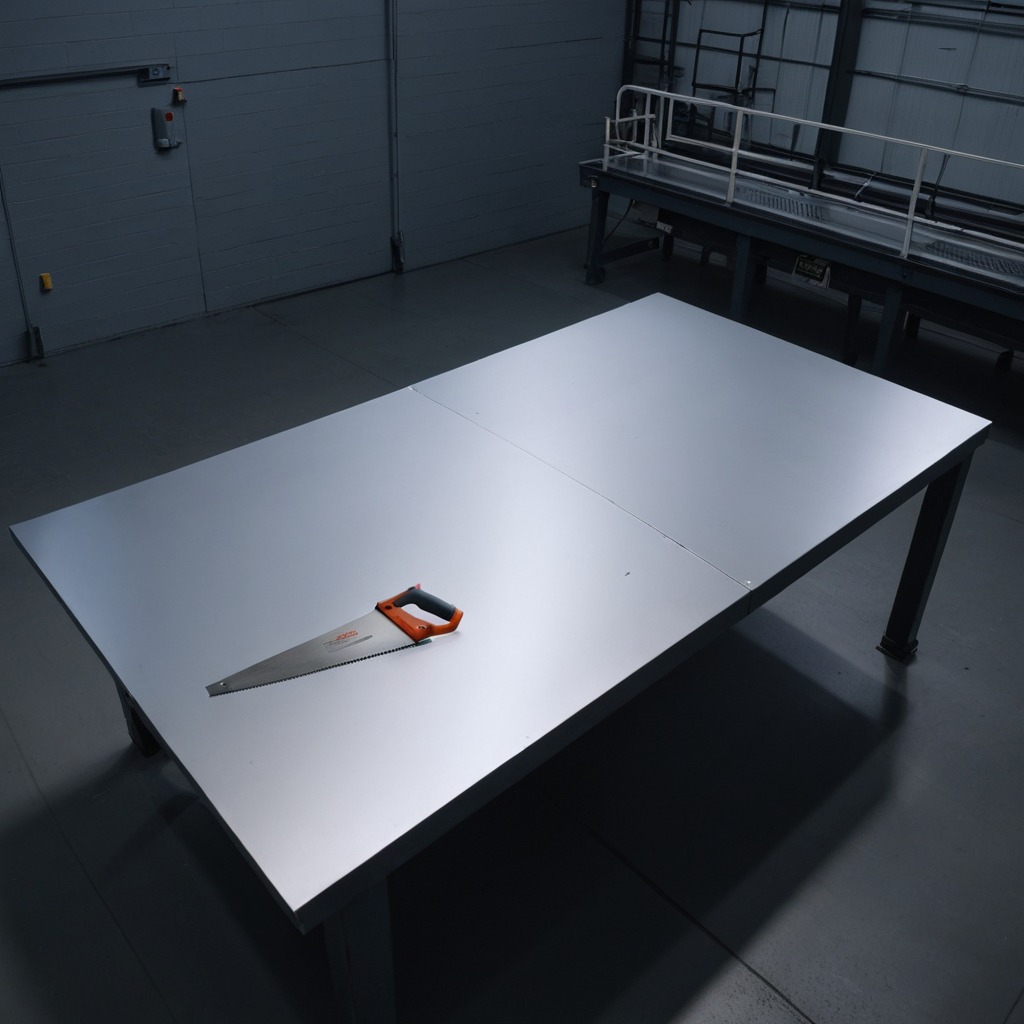
A metal saw is lying on the clean empty table in the basement in the evening.